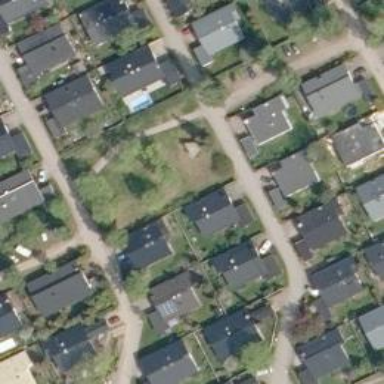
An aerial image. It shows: Suburb.